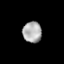
Tissue: lung
Cell type: Others
Senescence score: 0.2221
Nuclear area (px): 388
Mean DAPI intensity: 171.472